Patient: sex F, age 68
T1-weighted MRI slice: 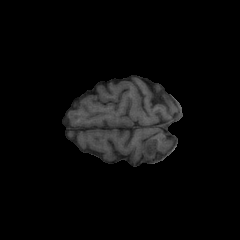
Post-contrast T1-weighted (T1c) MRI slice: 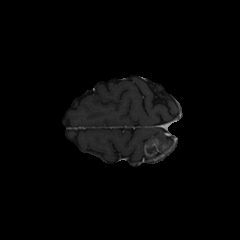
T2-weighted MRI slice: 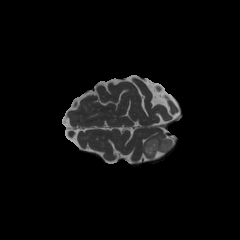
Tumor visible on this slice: yes
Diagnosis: Glioblastoma, IDH-wildtype
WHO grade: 4